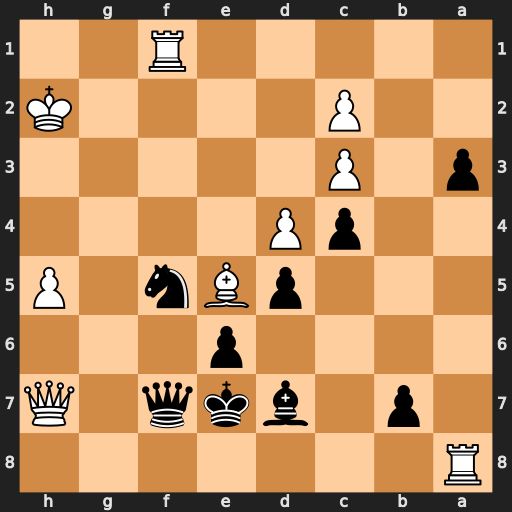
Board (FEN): R7/1p1bkq1Q/4p3/3pBn1P/2pP4/p1P5/2P4K/5R2
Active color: b
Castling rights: -
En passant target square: -
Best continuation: Qxh7 Rh8 Qf7